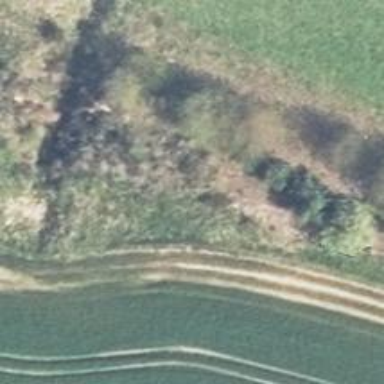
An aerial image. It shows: Abandoned railway.